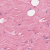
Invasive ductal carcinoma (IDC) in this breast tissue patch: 0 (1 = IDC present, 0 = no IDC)